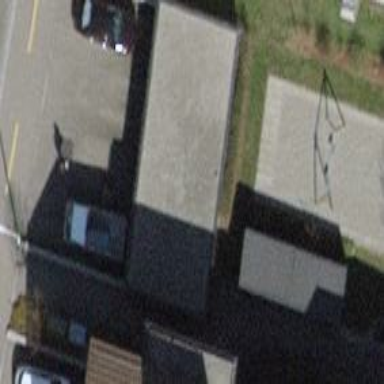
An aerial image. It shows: Group of garages.